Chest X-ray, AP view. Patient: 67 years old, sex M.
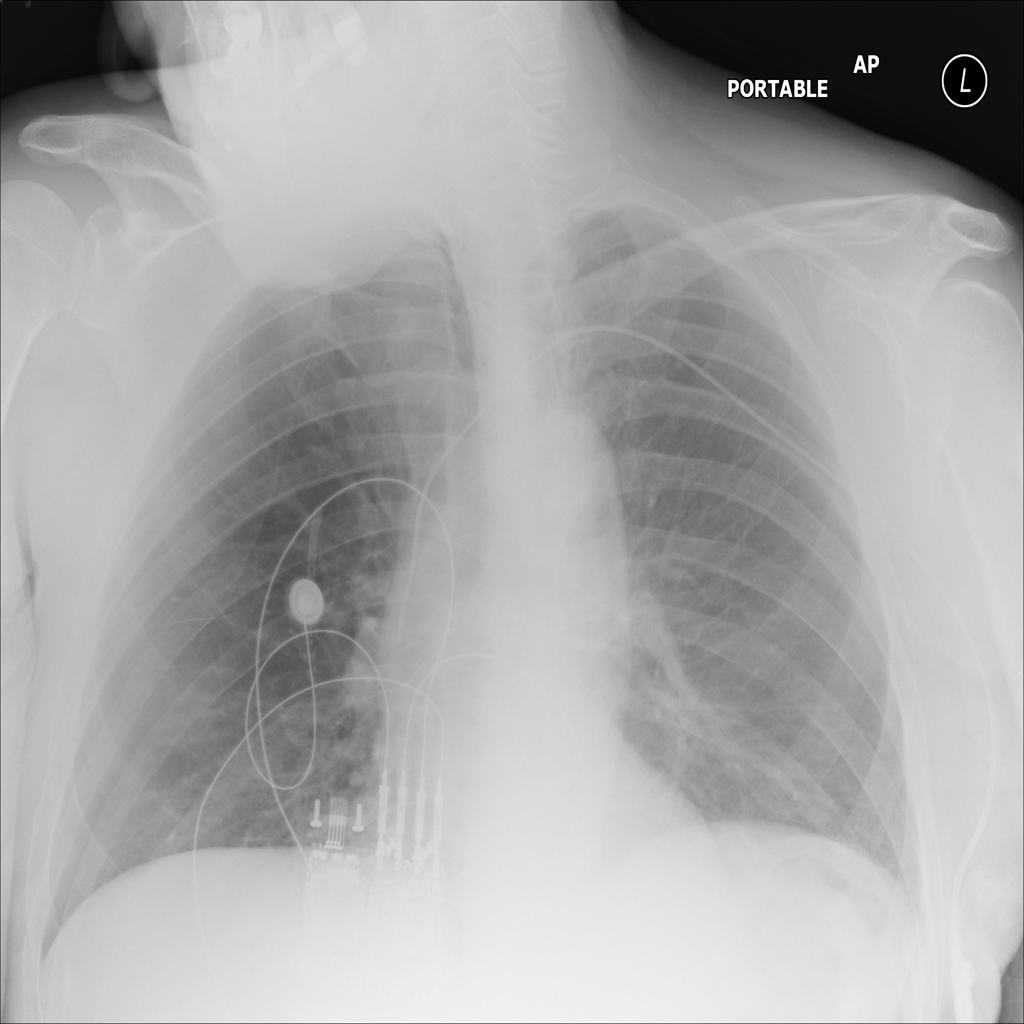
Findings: No Finding